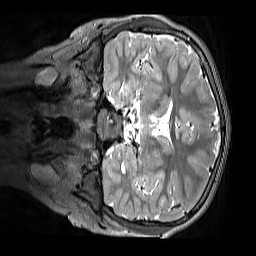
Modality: T2w
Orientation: coronal
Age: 9
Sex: male
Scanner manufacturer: siemens
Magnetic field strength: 3 T
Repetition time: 3.2 s
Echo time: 0.408 s